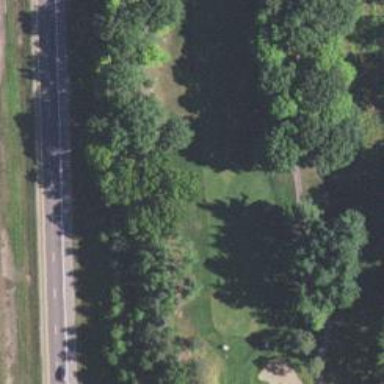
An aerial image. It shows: View of golf hole.